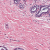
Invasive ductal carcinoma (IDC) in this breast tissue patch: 0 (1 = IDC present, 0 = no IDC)